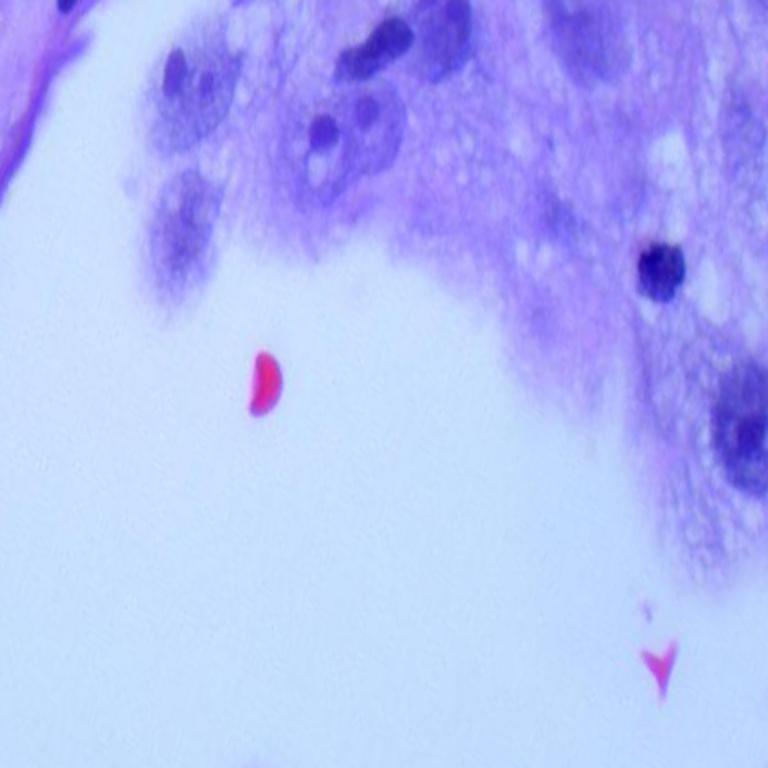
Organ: lung
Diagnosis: adenocarcinomas